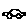
Label: car